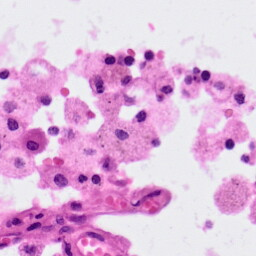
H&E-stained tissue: Lung